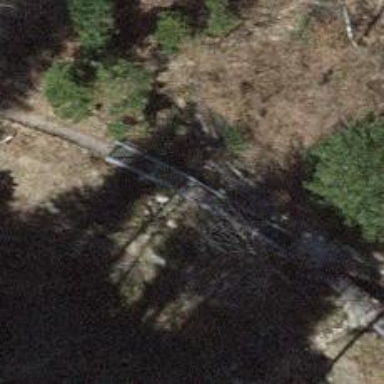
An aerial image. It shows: Path on metal grid bridge.